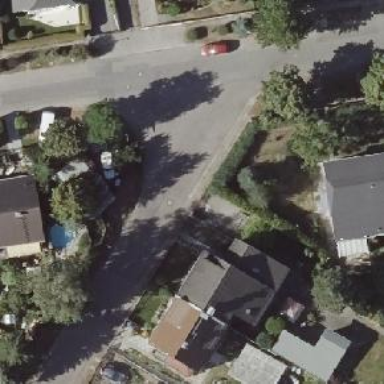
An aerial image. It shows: Asphalt road in residential area.